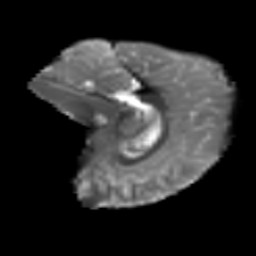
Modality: T2w
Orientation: sagittal
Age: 12
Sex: male
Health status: ill
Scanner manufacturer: ge
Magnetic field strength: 3 T
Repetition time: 6.752 s
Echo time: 0.079 s